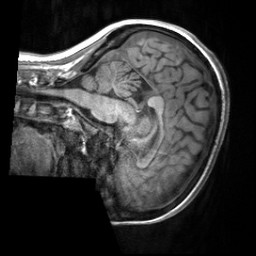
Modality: T1w
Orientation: sagittal
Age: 23
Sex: female
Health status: healthy
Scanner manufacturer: siemens
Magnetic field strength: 3 T
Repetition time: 2 s
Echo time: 0.00232 s